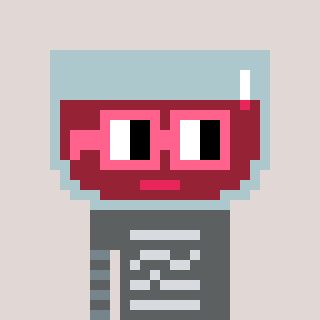
a pixel art character with square pink glasses, a wine-shaped head and a orange-colored body on a warm background